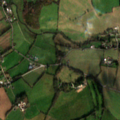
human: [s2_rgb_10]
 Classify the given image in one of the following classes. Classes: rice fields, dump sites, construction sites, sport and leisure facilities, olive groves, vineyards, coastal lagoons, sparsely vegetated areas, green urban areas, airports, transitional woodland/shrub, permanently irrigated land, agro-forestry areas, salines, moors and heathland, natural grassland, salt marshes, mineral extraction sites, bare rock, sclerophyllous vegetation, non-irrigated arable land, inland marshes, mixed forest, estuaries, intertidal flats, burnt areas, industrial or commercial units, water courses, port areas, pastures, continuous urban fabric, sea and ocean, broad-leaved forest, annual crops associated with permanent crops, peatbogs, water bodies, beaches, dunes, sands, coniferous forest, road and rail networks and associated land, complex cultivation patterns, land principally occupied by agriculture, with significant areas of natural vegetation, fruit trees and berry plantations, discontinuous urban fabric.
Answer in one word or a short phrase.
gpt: sport and leisure facilities, non-irrigated arable land, pastures, complex cultivation patterns